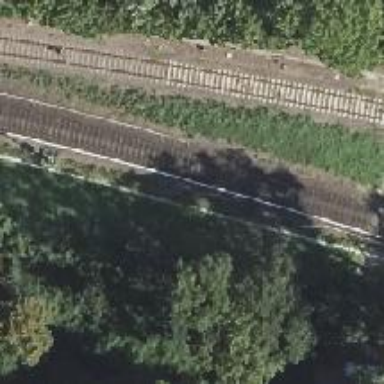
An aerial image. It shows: Railway signal.